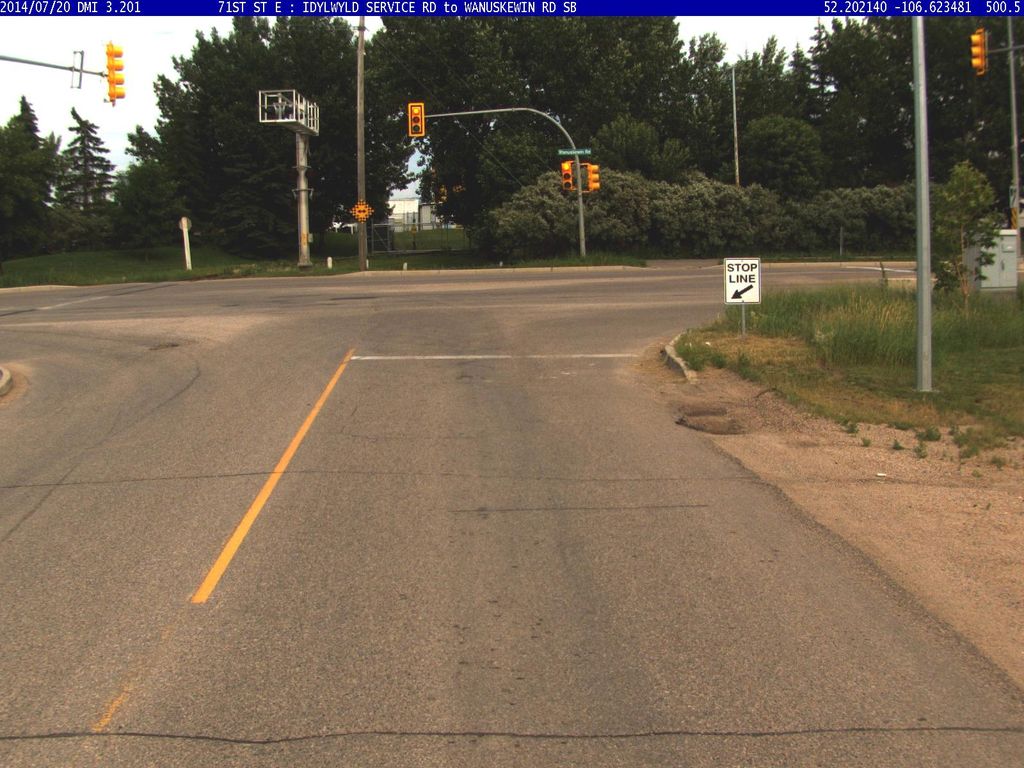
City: saskatoon